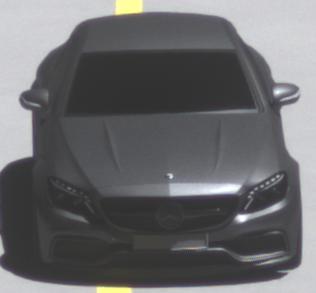
Make: Mercedes-Benz
Model: C 43 AMG
Detailed model: C-Class (205) AMG Limousine
Model produced from: 2016/10
Model produced until: 2018/04
Doors: 4
Color: gray
Road condition: dry road
Daytime: midday
Contrast: high contrast